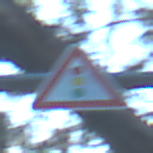
Verkehrszeichen: Lichtzeichenanlage
Umgebung: Outdoor, Nature
Tageszeit: MorningAfternoon
Wetter: Clear
Licht: Natural
Jahreszeit: NotSpecified
Kontrast: LowContrast